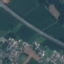
Land use / land cover: Highway